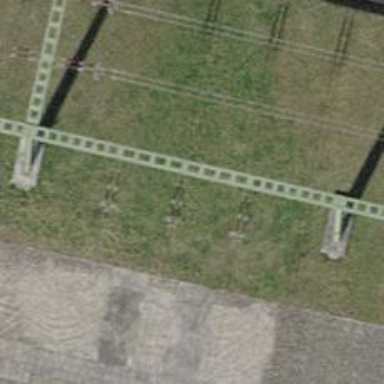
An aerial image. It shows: Insulator used in power systems.